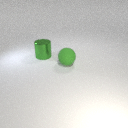
large green metal cylinder behind large green rubber sphere